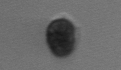
Label: Dinophyceae